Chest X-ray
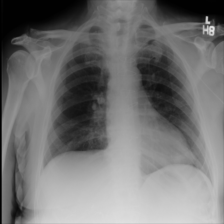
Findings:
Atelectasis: negative
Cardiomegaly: negative
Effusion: negative
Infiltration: negative
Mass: negative
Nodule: negative
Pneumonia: negative
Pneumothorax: negative
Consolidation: negative
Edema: negative
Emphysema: negative
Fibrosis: negative
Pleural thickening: negative
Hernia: negative